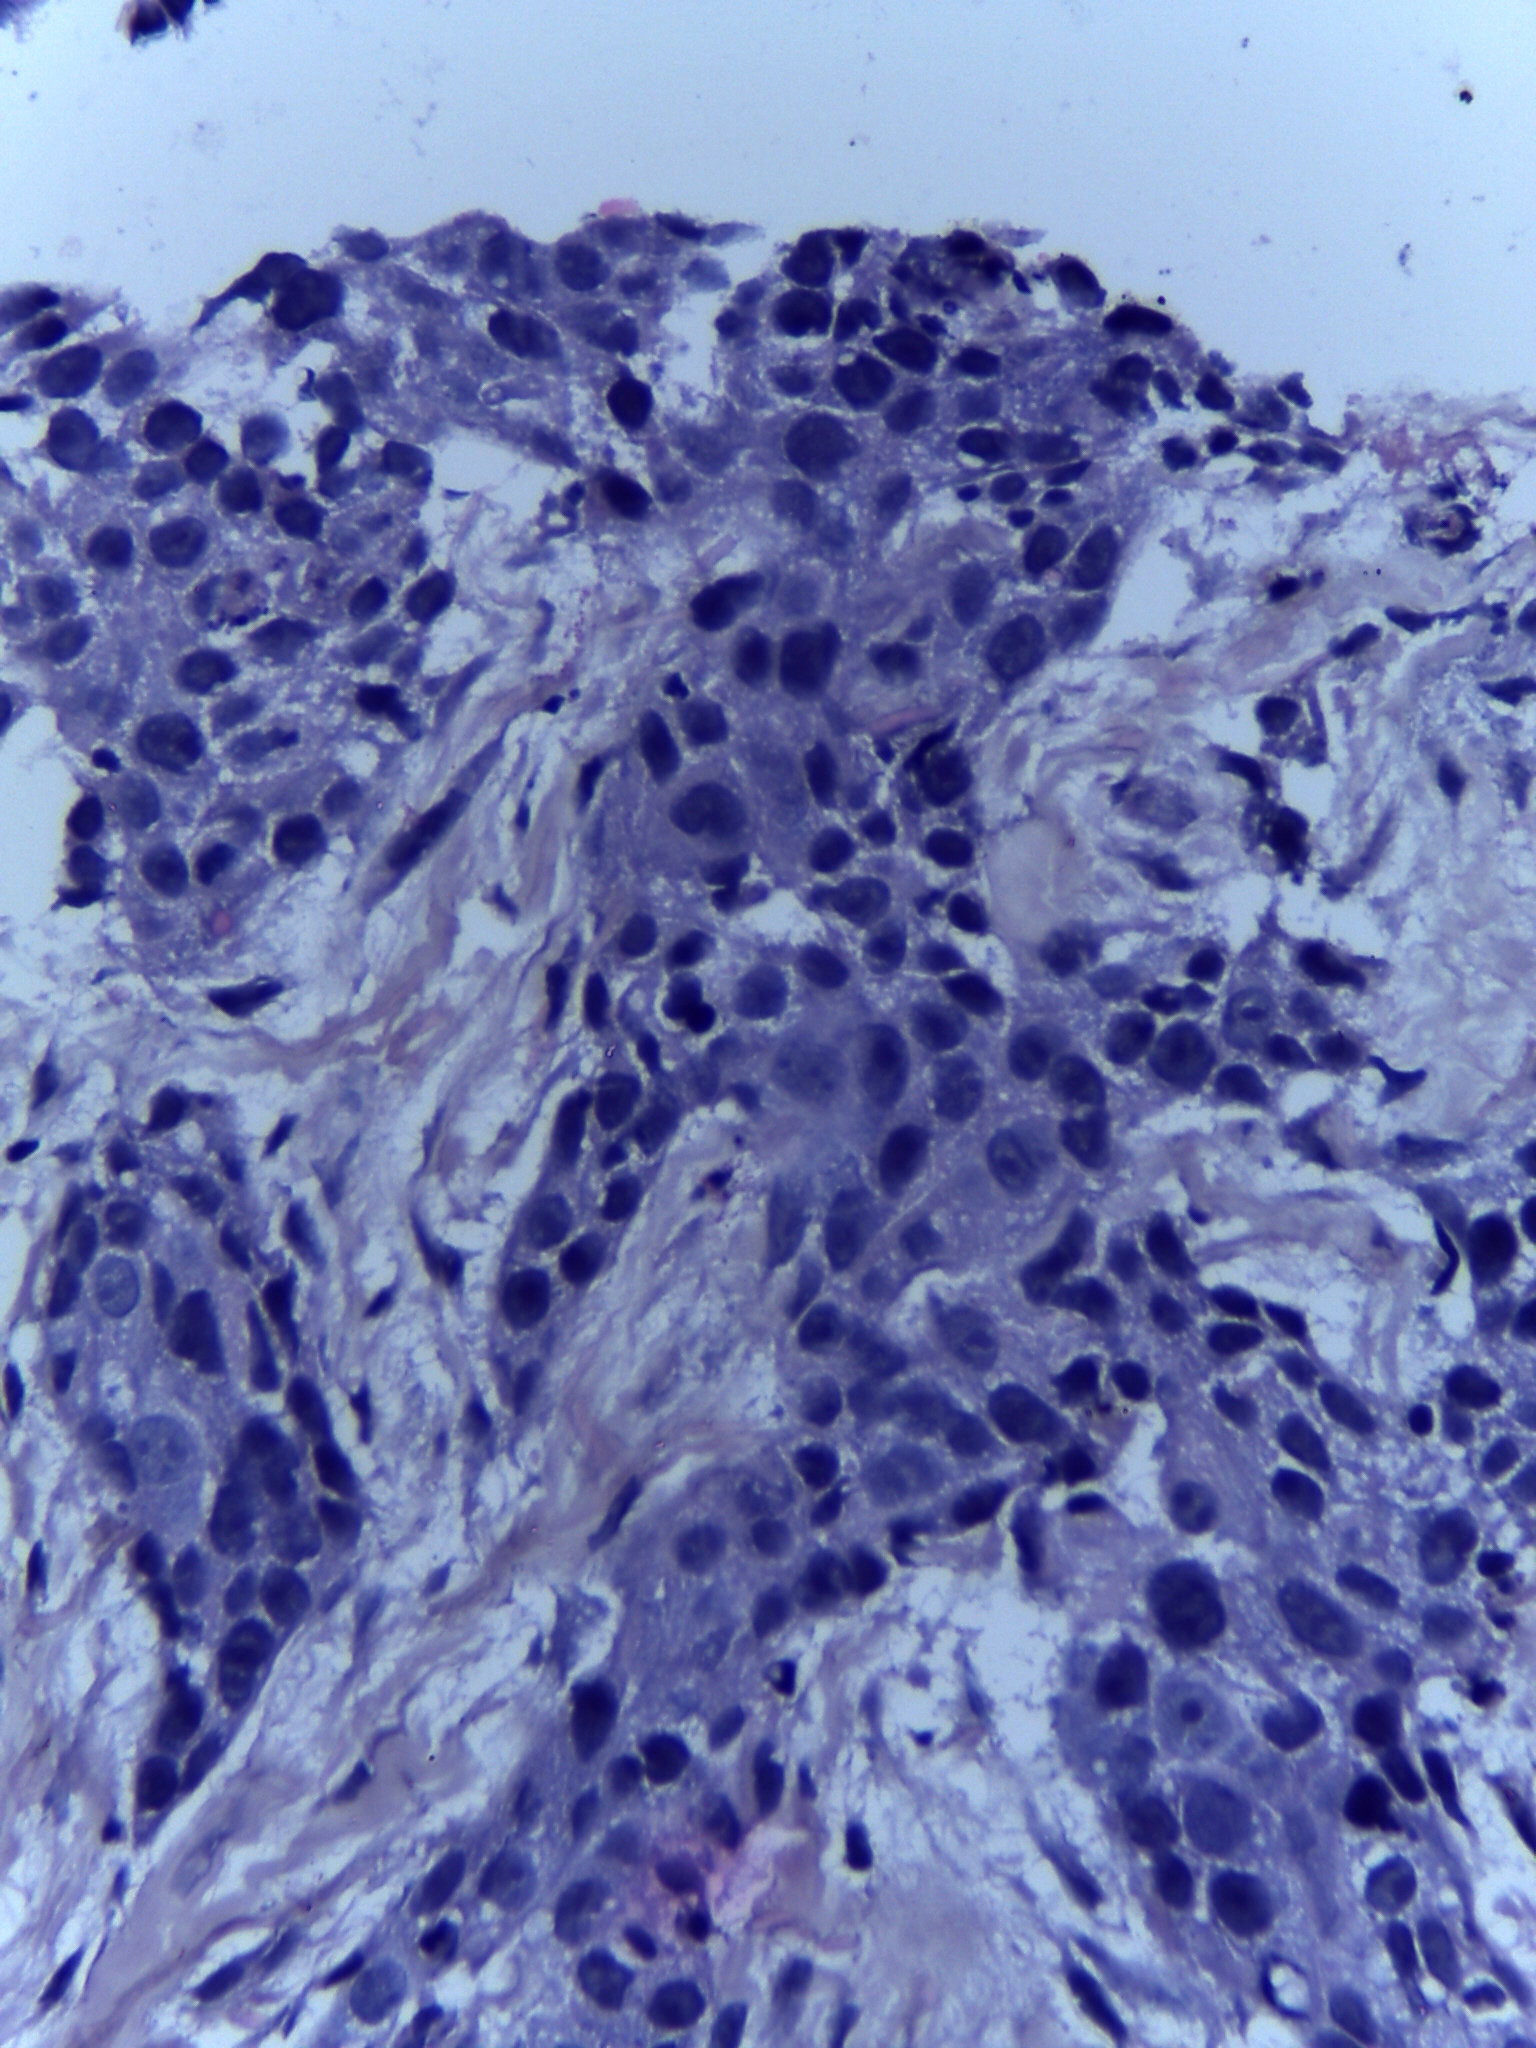
Diagnosis: OSCC